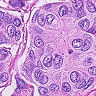
Metastatic tissue present: yes